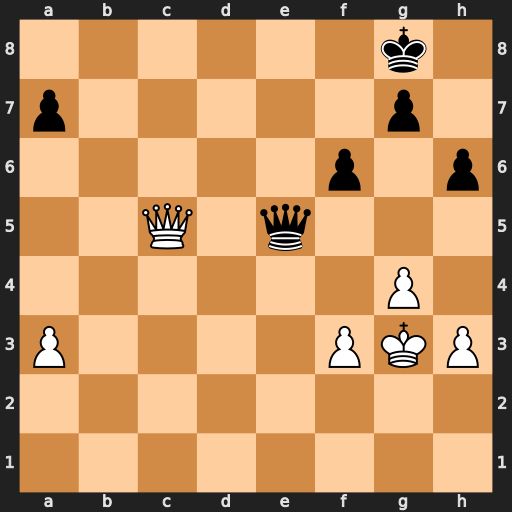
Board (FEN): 6k1/p5p1/5p1p/2Q1q3/6P1/P4PKP/8/8
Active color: w
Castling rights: -
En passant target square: -
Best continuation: Qxe5 fxe5 f4 exf4+ Kxf4